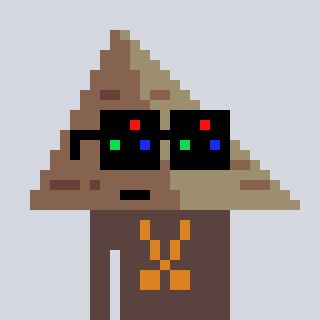
a pixel art character with square black sunglasses, a pyramid-shaped head and a darkbrown-colored body on a cool background